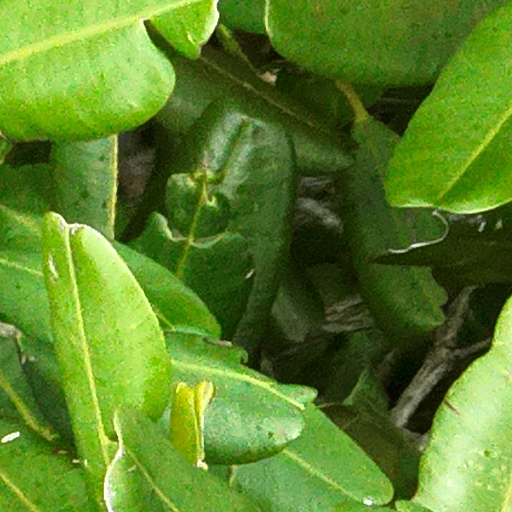
Species: Calophyllum longifolium
GBIF accepted scientific name: Calophyllum longifolium
Crown area (m\u00b2): 103.617